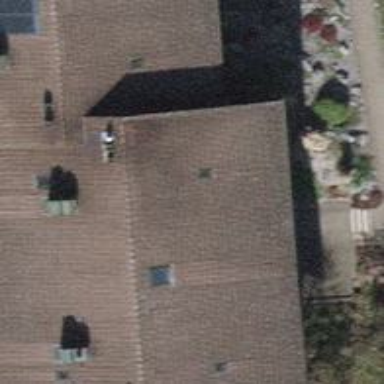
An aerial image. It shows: Gabled apartments building with roof tiles.